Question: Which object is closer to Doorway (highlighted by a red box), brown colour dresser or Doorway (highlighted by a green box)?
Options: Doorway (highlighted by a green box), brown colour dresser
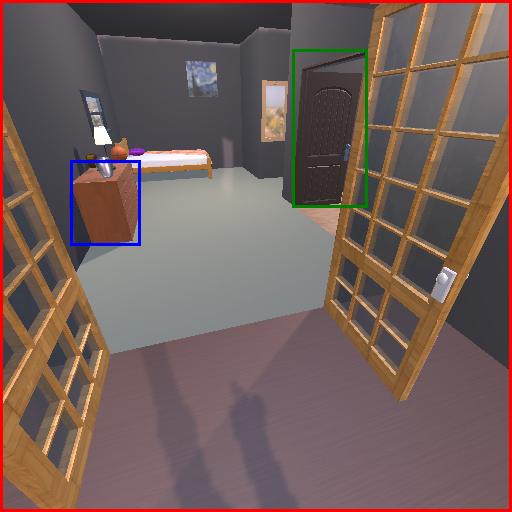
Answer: Doorway (highlighted by a green box)